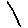
Label: line